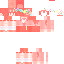
A female human skin with pale skin, wearing blonde long hair dressed in a red tshirt and red pants, featuring a closed mouth.